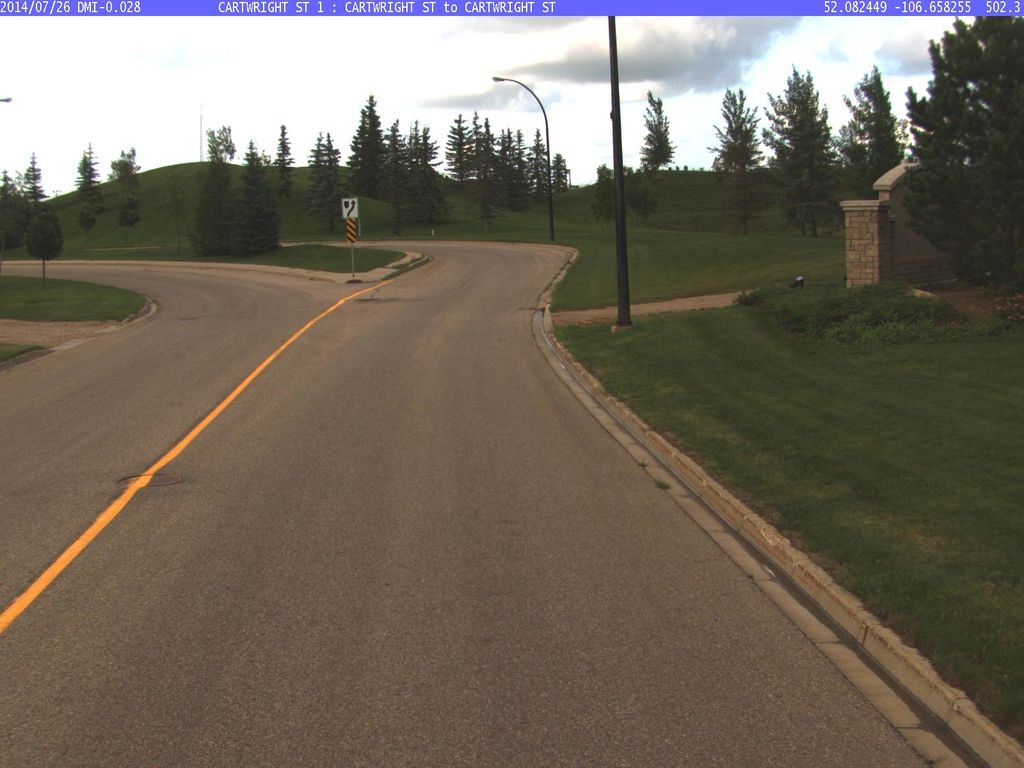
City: saskatoon